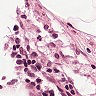
Metastatic tissue present: no